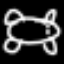
Label: frog